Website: crate-barrel
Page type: account-selection
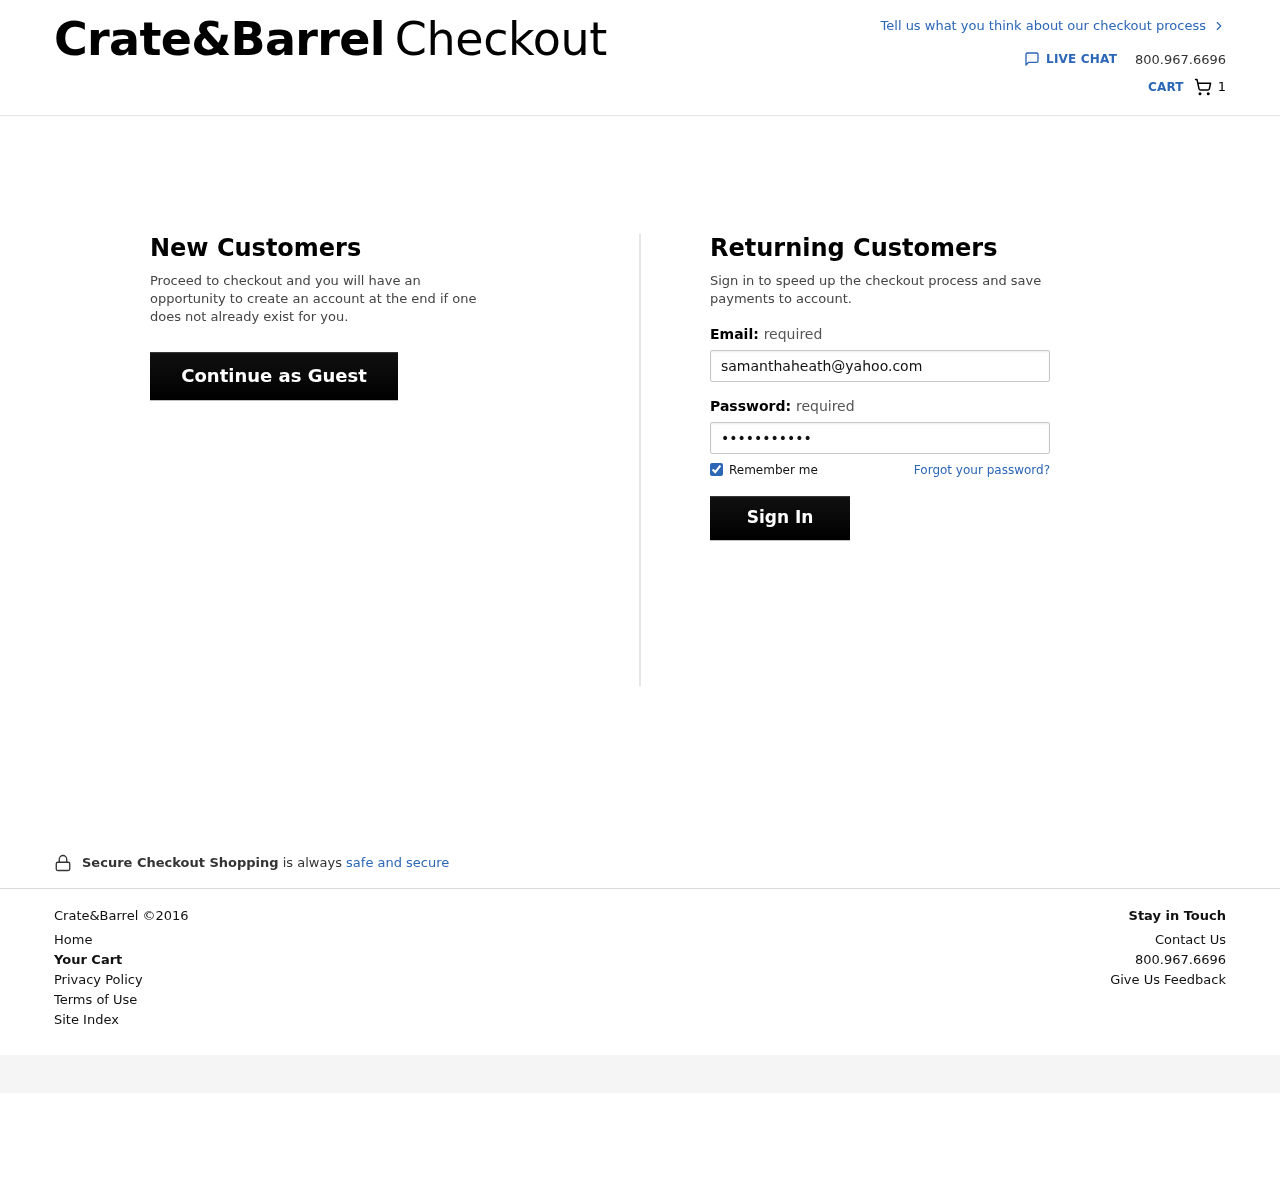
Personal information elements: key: PII_EMAIL
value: samanthaheath@yahoo.com
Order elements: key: ORDER_NUM_ITEMS
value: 1